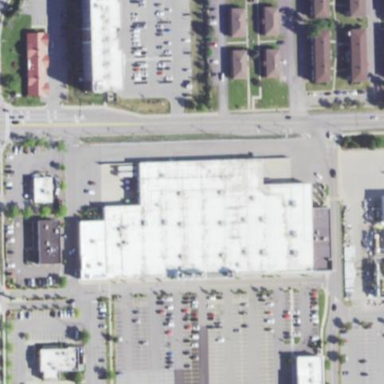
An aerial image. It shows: Retail building.